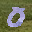
Label: 0